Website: walmart
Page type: address-validator
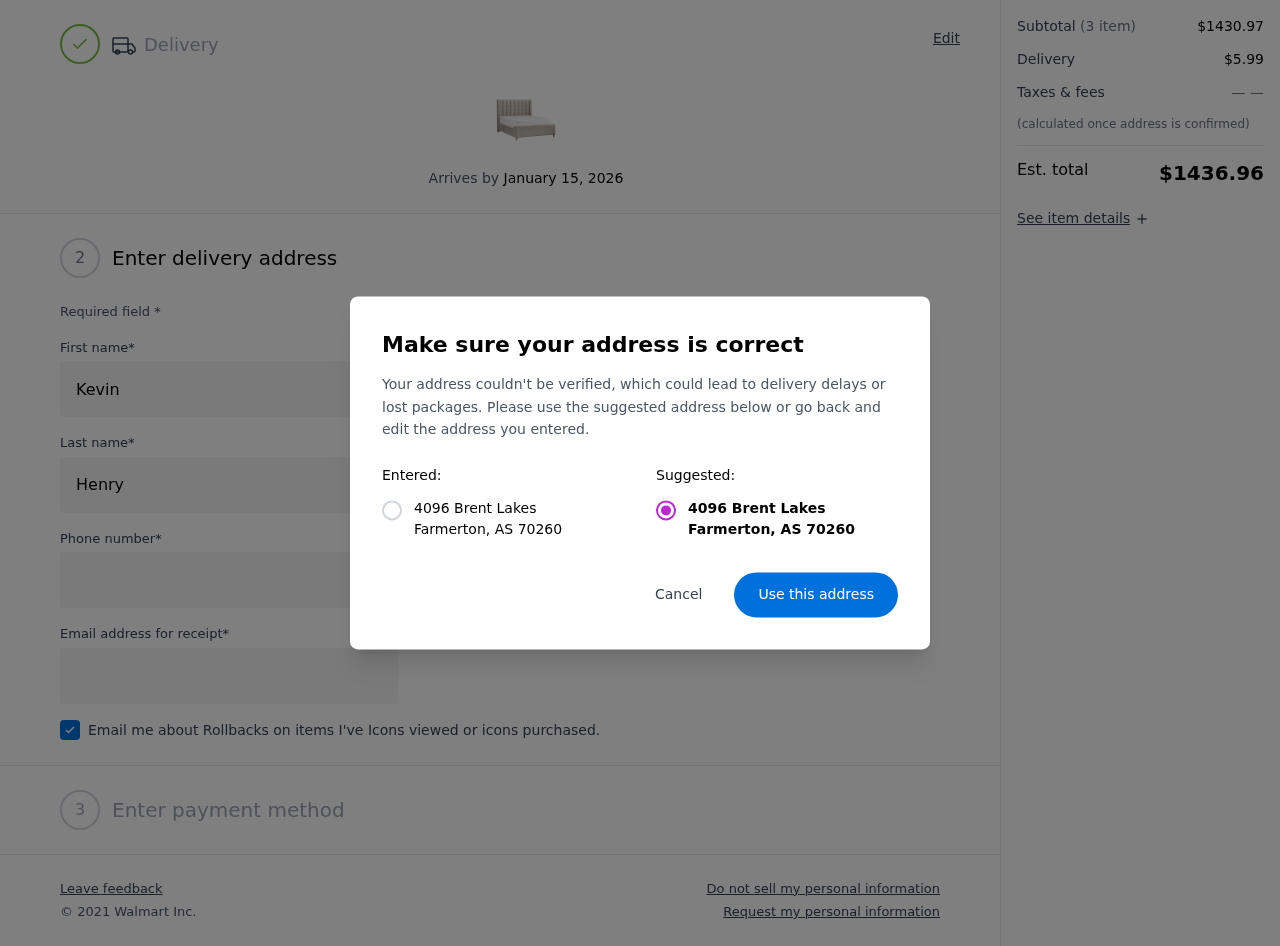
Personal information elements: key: PII_CITY
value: Farmerton
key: PII_POSTCODE
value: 70260
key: PII_STATE_ABBR
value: AS
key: PII_STREET
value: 4096 Brent Lakes
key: PII_FIRSTNAME
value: Kevin
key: PII_LASTNAME
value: Henry
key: PII_PHONE
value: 4613548018
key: PII_EMAIL
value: kevin_henry@gmail.com
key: PII_STATE
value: AS
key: PII_POSTCODE_FULL
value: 70260
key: PII_POSTCODE_NUMERIC
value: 70260
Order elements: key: ORDER_DELIVERY_DATE
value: January 15, 2026
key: ORDER_SUBTOTAL
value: $1430.97
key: ORDER_SHIPPING_COST
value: $5.99
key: ORDER_TOTAL
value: $1436.96